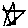
Label: star